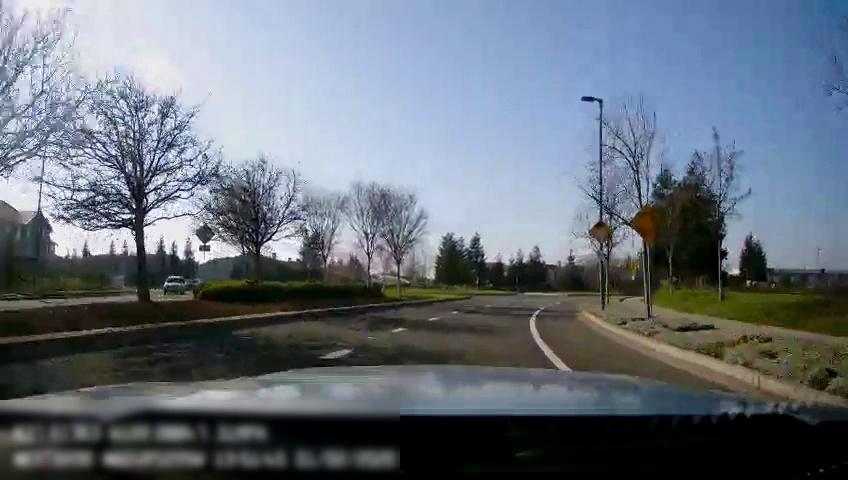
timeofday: Day
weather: Sunny
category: Drivable Space
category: Drivable Space
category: Vehicles | SUV
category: Lanes | Alternate Lane
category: Lanes | Alternate Lane
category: Traffic | Signs
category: Traffic | Signs
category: Traffic | Signs